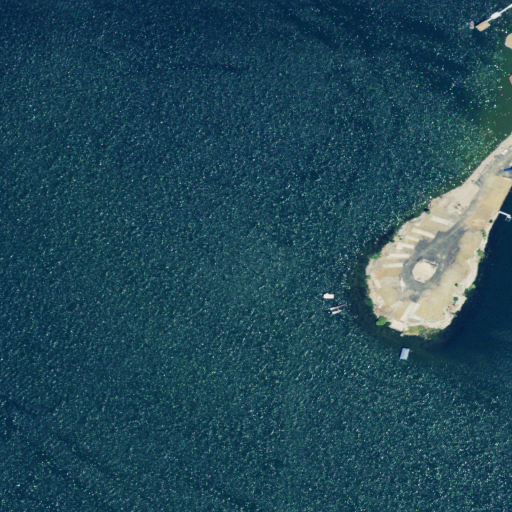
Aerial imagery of cape in California named Gooseneck Point containing open water, high intensity development, medium intensity development, open development, low intensity development, grassland, and barren land